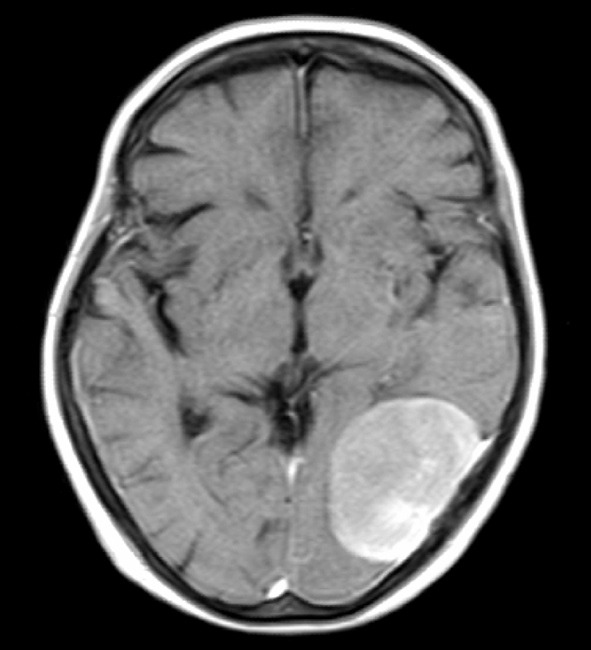
Label: meningioma